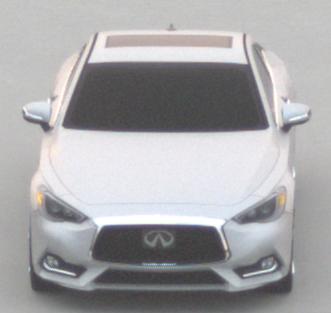
Make: Infiniti
Model: Q60 2.0t
Detailed model: Q60 (V37)
Model produced from: 2016/10
Model produced until: 2018/08
Doors: 2
Color: white
Road condition: dry road
Daytime: sunrise or sunset
Contrast: low contrast